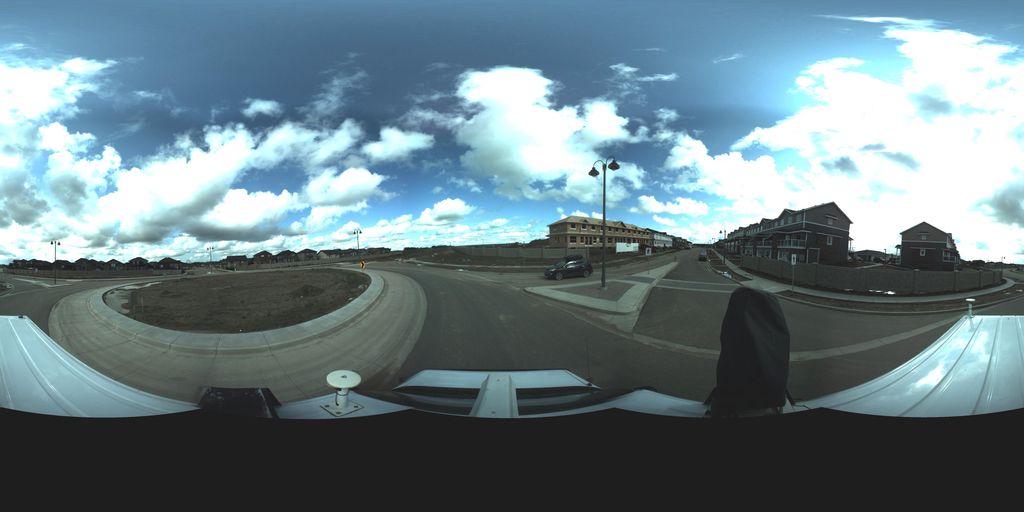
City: saskatoon